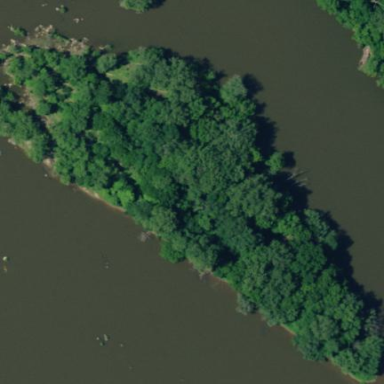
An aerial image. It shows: Islet.